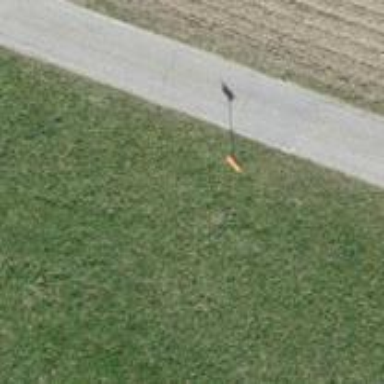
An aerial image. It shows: Pole with roof cover.